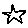
Label: star